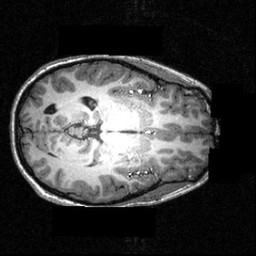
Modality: T1w
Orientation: axial
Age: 21
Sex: female
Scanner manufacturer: siemens
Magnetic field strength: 3.951 T
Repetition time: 1.5 s
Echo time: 0.00335 s